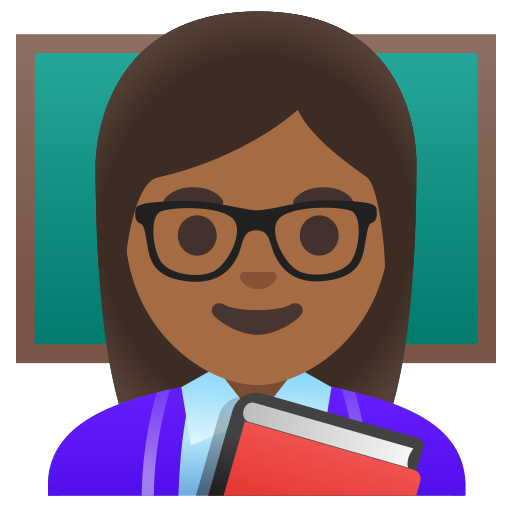
Emoji: 👩🏾‍🏫